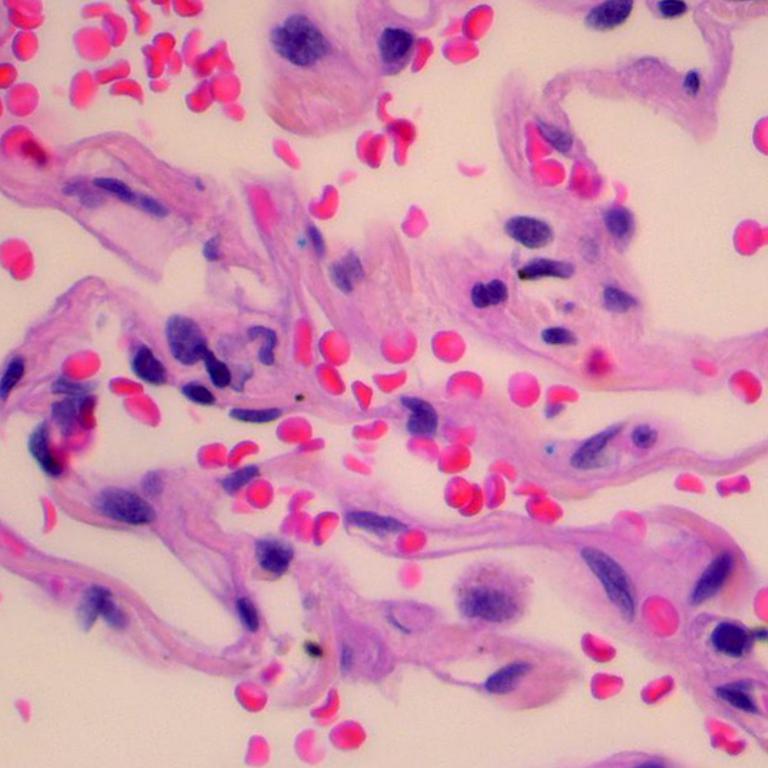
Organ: lung
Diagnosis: benign